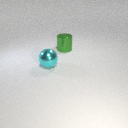
large cyan metal sphere to the left of large green metal cylinder